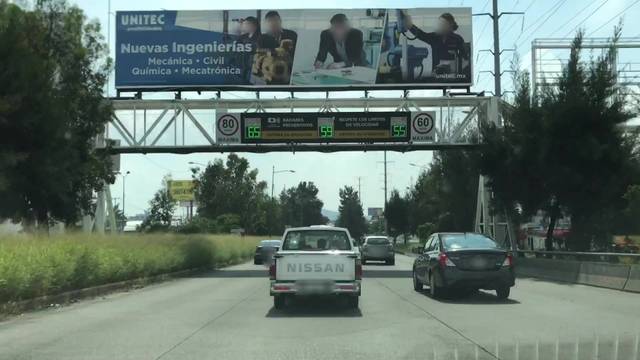
Region: Mexico
Coordinates: 20.629, -103.297